Interaction volume radius: 10 \u00c5
Interaction volume height: 10 \u00c5
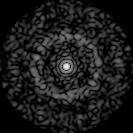
Disorder parameter: 0.8377